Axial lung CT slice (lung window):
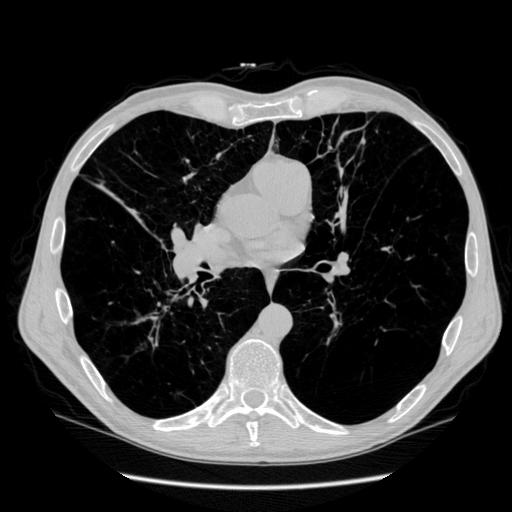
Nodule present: no